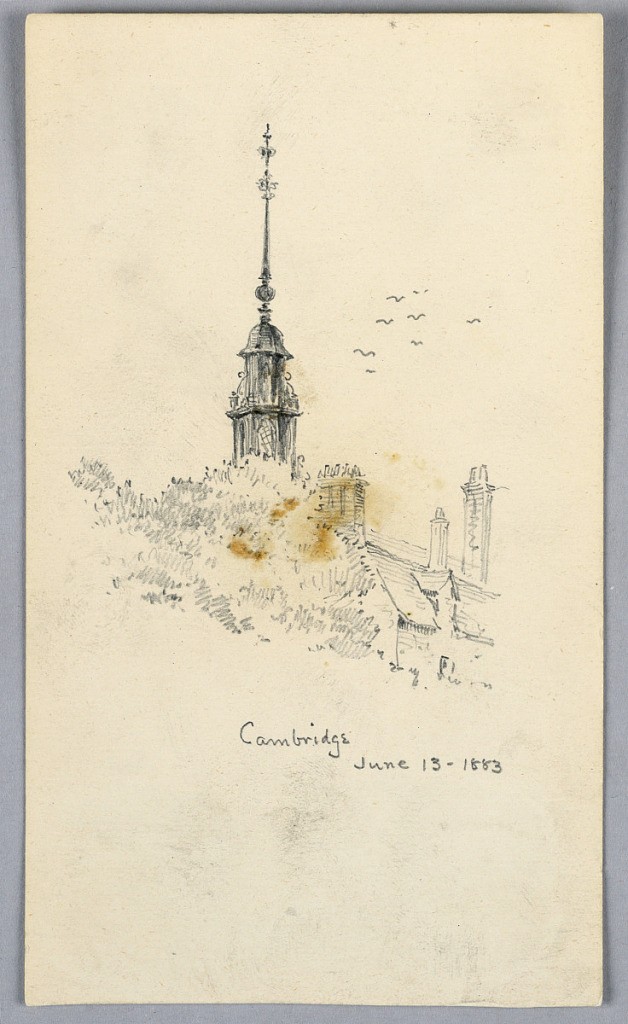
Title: Steeple in Cambridge
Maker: Arnold William Brunner, American, 1857–1925
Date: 1883
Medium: Graphite on paper; verso: green paper
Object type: Drawing
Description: Dark steeple, roofs and tree tops; upper right, birds flying